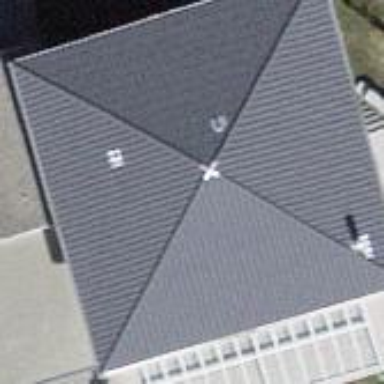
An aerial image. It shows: Residential building with grey pyramidal roof.